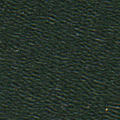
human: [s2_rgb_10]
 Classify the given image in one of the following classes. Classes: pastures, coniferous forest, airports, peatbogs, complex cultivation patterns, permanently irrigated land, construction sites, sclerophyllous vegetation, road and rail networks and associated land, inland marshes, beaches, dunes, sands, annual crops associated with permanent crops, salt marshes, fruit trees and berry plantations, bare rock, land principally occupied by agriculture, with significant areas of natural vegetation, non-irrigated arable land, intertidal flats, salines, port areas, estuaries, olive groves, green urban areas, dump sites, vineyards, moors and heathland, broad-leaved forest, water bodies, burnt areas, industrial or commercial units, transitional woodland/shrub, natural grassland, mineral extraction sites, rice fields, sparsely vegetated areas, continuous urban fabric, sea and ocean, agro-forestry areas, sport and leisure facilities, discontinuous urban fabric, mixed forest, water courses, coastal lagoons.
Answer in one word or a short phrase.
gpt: sea and ocean